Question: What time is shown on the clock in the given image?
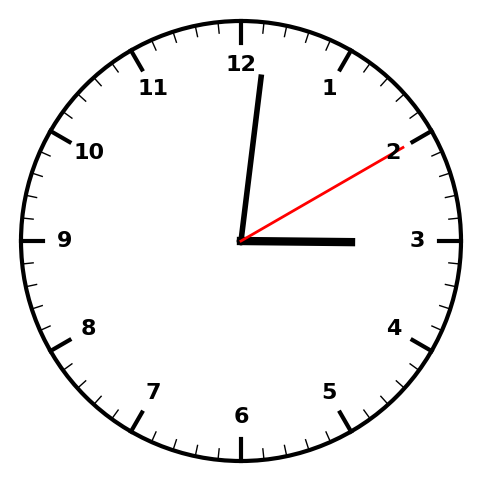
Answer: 03:01:10